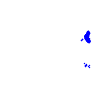
Particle: electron